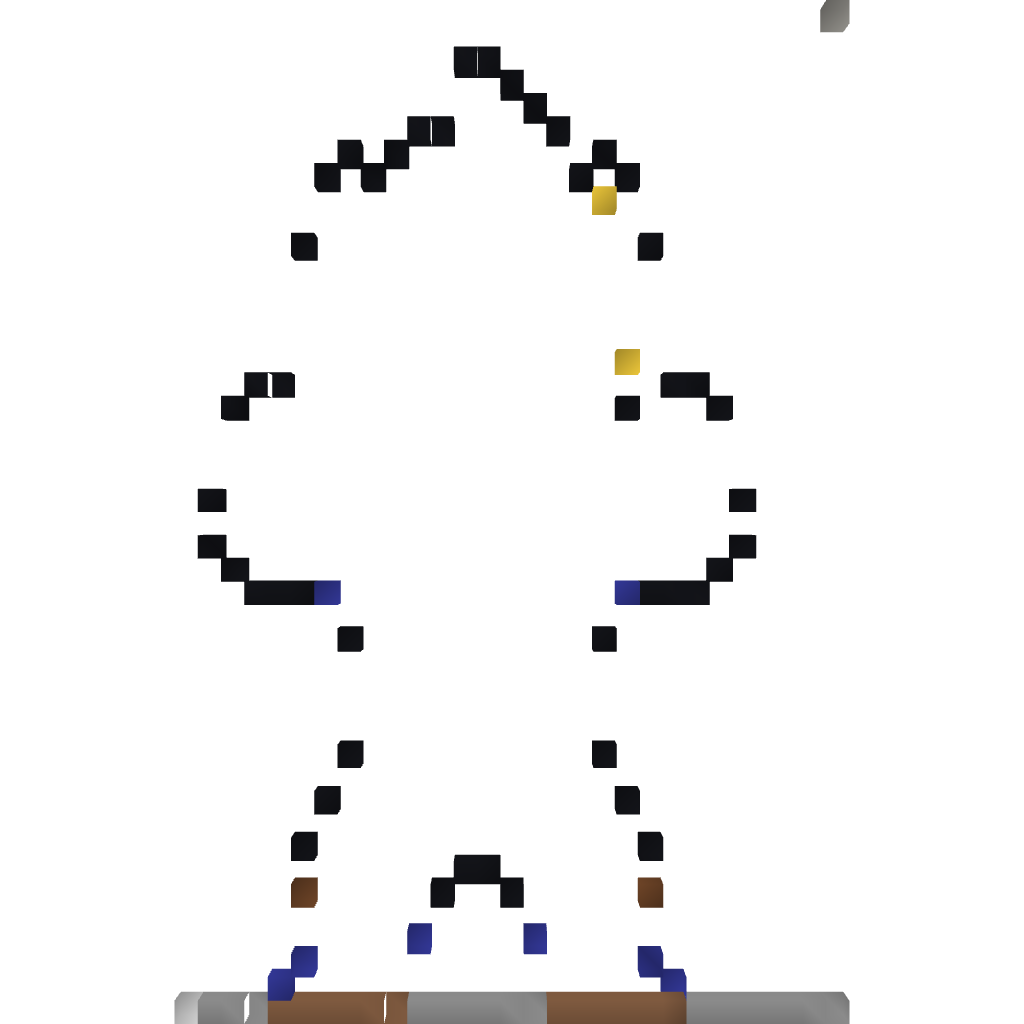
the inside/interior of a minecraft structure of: Goku SS